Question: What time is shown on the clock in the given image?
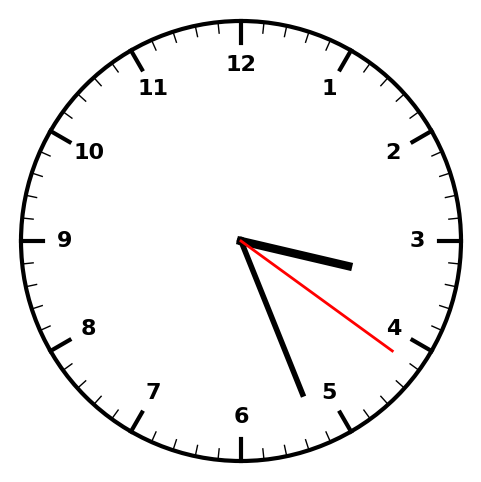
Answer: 03:26:21